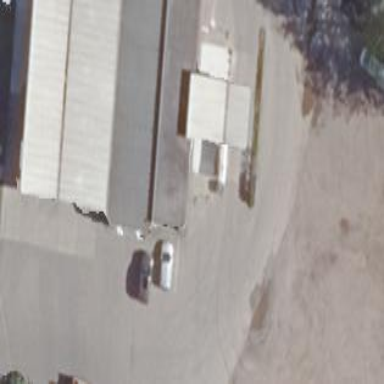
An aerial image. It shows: Commercial building with fuel amenity.